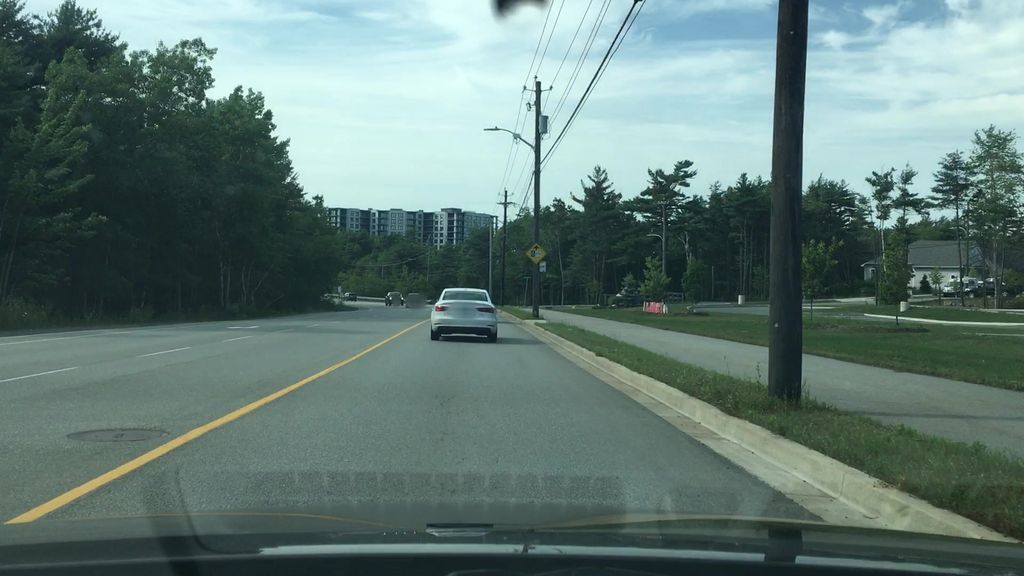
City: halifax